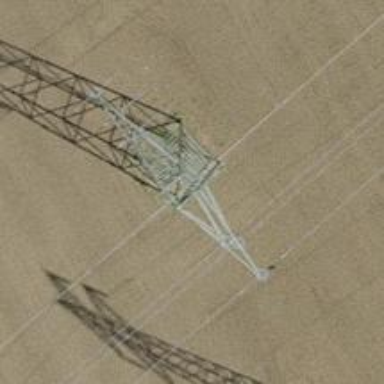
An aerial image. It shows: Lattice structure tower used for power transmission.